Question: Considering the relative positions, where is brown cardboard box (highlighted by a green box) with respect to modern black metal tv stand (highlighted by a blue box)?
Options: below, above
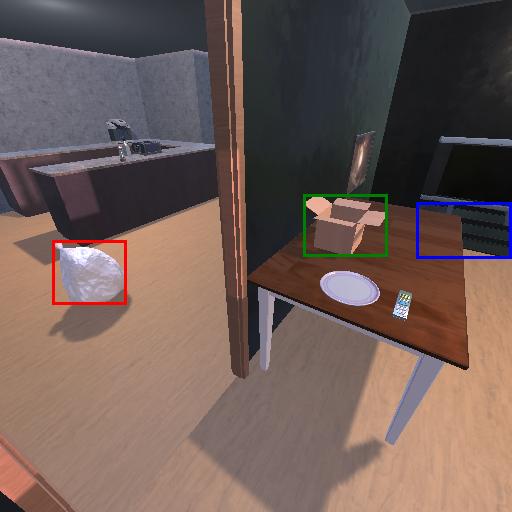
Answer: below